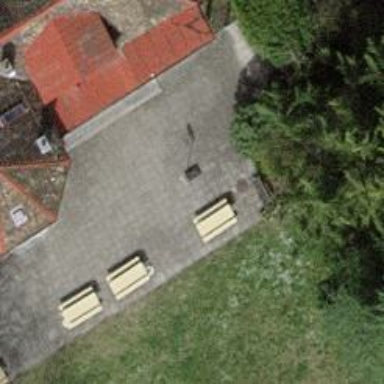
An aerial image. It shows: Picnic table located in leisure land area.